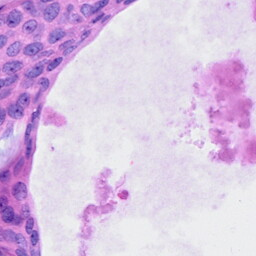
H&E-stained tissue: Ovarian